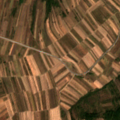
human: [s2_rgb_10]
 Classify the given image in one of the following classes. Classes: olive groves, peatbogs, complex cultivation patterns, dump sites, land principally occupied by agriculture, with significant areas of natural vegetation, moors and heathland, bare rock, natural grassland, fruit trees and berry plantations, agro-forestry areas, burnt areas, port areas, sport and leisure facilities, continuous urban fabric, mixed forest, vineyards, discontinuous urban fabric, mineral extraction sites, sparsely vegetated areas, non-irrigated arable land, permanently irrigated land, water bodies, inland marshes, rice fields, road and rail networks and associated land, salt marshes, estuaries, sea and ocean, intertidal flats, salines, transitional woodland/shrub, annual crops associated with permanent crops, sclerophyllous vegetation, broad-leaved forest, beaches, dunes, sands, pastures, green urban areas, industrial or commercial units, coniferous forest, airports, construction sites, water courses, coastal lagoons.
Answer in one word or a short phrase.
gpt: non-irrigated arable land, complex cultivation patterns, land principally occupied by agriculture, with significant areas of natural vegetation